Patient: sex M, age 74
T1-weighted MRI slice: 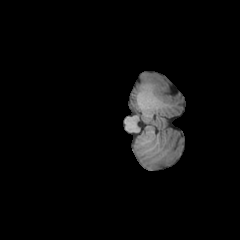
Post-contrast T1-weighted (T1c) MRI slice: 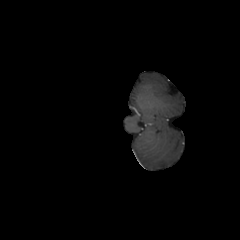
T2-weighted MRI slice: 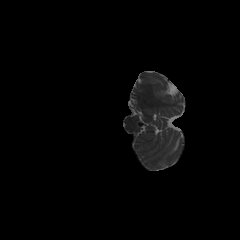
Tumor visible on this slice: no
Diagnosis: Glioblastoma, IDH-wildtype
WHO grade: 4